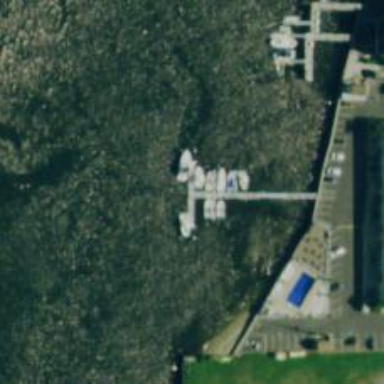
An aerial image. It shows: Man-made pier.